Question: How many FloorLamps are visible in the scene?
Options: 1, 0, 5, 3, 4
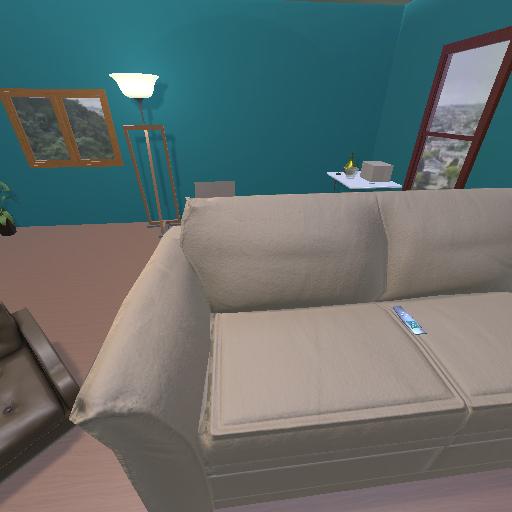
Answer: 1